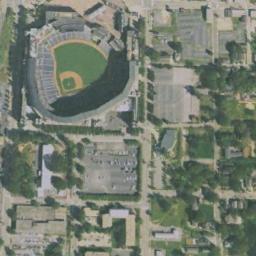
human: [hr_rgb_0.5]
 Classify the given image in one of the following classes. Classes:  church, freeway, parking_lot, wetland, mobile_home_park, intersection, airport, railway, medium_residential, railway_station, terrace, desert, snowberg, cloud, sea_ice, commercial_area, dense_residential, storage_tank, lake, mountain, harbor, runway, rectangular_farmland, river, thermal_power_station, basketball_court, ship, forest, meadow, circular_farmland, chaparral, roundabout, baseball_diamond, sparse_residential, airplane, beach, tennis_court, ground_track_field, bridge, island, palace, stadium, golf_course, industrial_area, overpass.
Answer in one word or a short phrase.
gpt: stadium